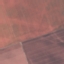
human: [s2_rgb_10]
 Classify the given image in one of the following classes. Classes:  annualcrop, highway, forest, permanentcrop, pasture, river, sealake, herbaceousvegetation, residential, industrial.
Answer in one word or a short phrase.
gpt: AnnualCrop